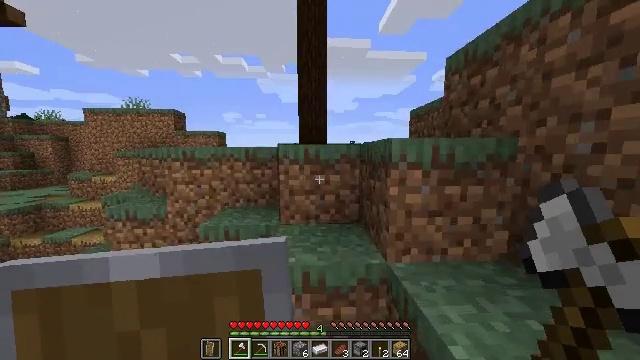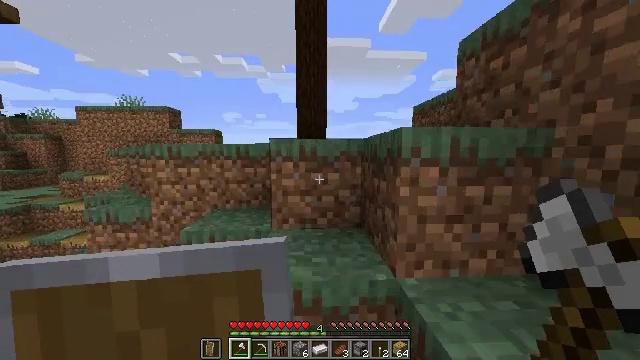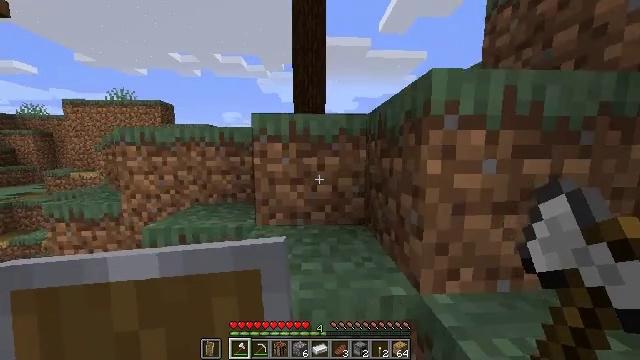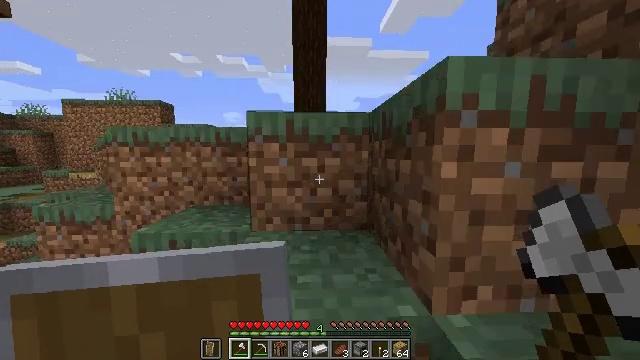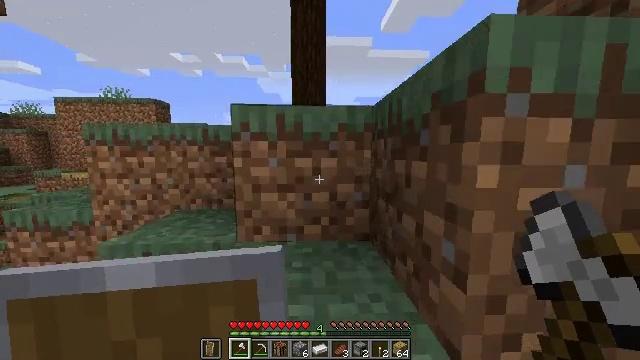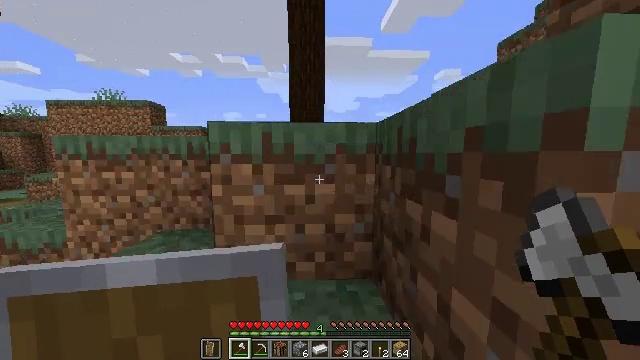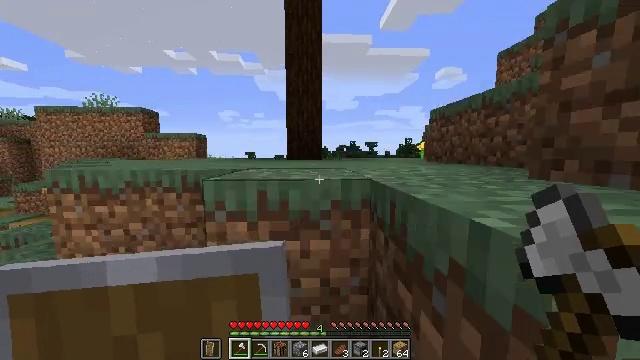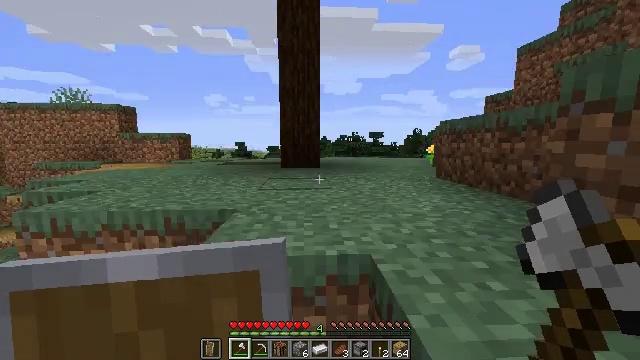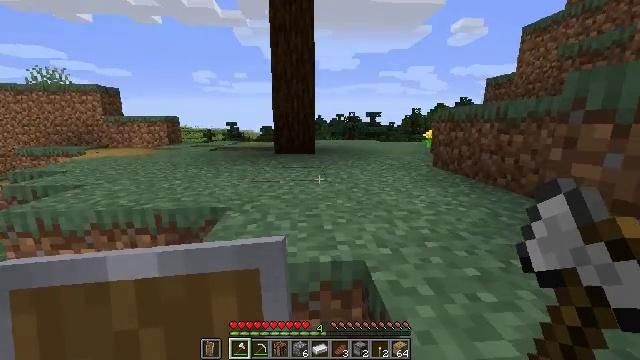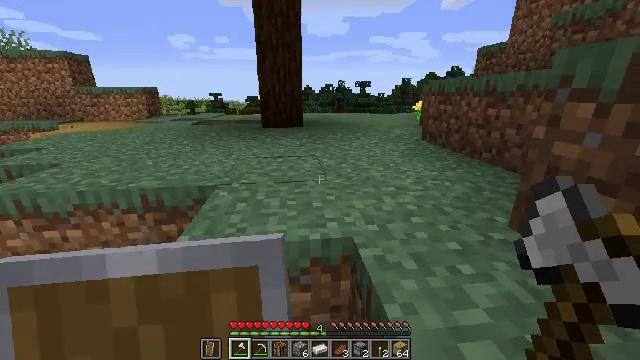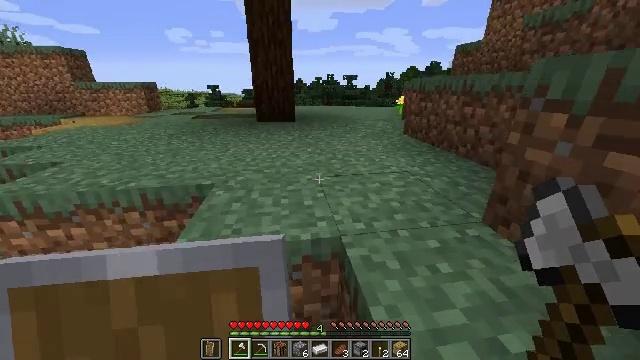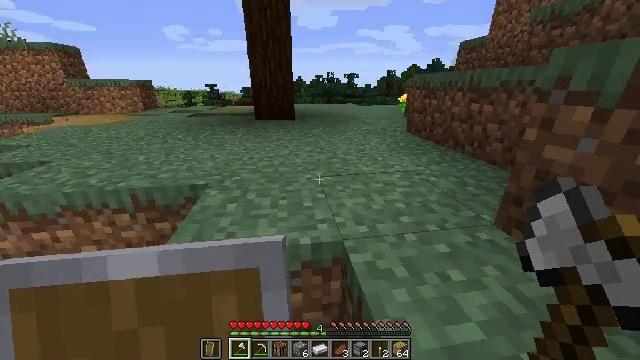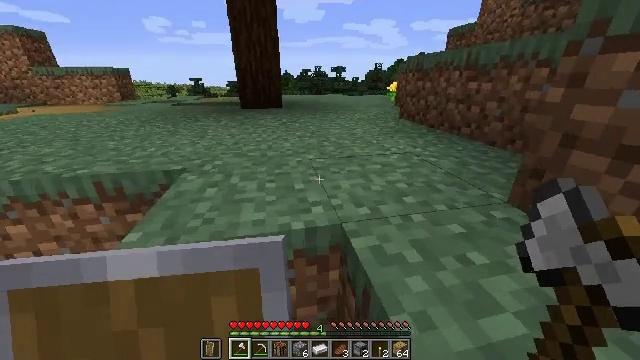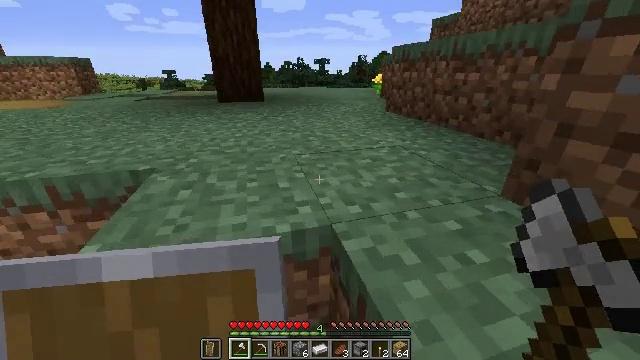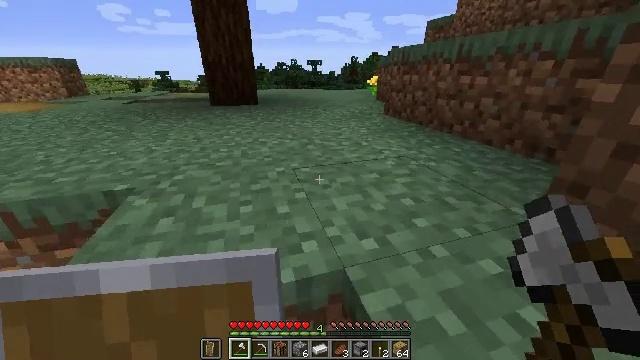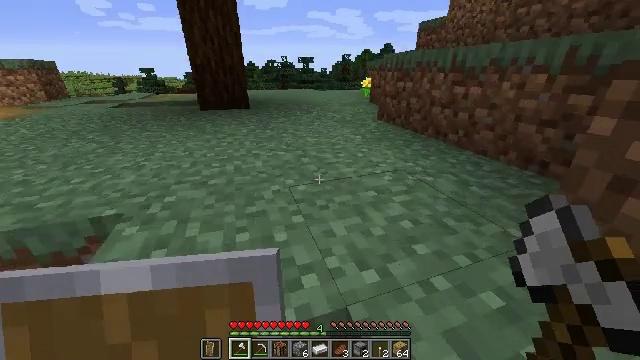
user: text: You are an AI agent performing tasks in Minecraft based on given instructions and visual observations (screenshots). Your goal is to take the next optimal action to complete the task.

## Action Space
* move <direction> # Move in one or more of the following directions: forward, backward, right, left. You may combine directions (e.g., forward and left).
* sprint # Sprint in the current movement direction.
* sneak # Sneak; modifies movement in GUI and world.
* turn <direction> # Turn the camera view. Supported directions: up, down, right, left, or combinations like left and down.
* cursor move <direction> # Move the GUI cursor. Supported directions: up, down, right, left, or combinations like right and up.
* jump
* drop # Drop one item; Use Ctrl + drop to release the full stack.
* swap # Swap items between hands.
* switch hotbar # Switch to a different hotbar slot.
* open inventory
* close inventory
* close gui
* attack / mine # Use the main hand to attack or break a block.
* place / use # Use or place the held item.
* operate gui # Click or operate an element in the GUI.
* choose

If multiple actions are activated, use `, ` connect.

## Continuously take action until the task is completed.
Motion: motion action
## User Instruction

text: Collect the blue bed by attacking it.
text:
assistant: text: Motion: move forward, sprint, jump
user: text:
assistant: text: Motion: move forward, sprint, jump
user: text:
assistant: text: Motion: move forward, sprint, jump
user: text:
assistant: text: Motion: move forward, sprint, jump
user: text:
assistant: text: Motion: move forward, sprint, jump
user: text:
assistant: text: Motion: move forward, sprint, jump
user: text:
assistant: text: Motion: move forward, sprint, turn down, jump
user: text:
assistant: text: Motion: move forward, sprint, turn right and down, jump
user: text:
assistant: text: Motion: move forward, sprint, turn right and down, jump
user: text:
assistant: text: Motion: move forward, sprint, turn right and down, jump
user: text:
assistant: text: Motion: move forward, sprint, jump
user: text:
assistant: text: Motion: move forward, sprint, turn right and down, jump
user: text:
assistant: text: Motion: move forward, sprint, turn right, jump
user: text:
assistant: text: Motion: move forward, sprint, turn right, jump
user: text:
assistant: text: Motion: move forward, sprint, turn right, jump
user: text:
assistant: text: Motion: move forward, sprint, jump
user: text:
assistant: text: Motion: move forward, sprint, jump
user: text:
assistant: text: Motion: move forward, sprint, jump
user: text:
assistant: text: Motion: move forward, sprint, jump
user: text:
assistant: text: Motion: move forward, sprint, jump
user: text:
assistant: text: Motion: move forward, sprint, turn right, jump
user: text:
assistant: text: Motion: move forward, sprint, jump
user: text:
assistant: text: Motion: move forward, sprint, jump
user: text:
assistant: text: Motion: move forward, sprint, jump
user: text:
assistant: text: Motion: move forward, sprint, jump
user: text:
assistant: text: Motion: move forward, sprint, jump
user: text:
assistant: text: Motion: move forward, sprint, jump
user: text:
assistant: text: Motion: move forward, sprint, jump
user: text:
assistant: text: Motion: move forward, sprint, jump
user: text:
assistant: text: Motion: move forward, sprint, turn left and down, jump